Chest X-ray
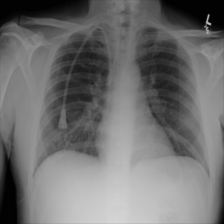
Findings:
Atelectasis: negative
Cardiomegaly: negative
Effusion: negative
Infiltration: negative
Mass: negative
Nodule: negative
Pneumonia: negative
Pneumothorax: negative
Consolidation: negative
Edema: negative
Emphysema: negative
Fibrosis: negative
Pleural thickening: negative
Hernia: negative